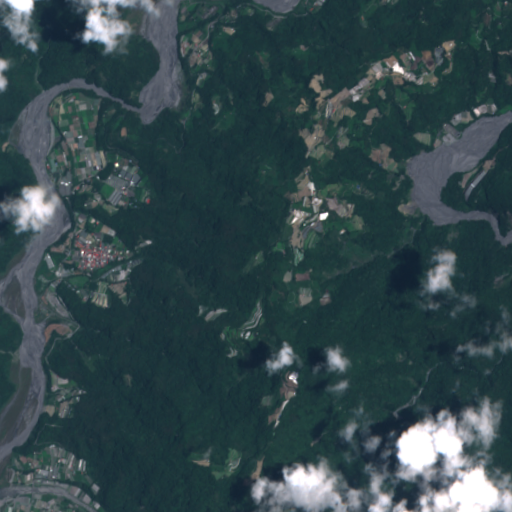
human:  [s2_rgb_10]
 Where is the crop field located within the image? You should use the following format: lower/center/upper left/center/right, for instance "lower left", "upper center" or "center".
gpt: The crop field is located in the upper left of the image.
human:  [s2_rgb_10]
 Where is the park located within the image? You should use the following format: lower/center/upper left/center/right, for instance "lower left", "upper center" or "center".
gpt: The park is located in the center left of the image.
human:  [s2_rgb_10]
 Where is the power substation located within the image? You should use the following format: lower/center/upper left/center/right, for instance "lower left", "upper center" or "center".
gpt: The power substation is located in the upper center of the image.
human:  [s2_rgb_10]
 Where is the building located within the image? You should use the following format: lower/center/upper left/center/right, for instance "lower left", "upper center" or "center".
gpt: There is no building in the image.